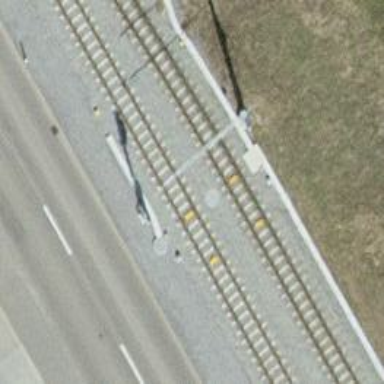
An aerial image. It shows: Railway signal.